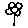
Label: flower